【题型】解答题　【知识点】立体几何　【难度】easy
某广场内设置了一些石凳供大家休息，这些石凳是由正方体截去八个一样的四面体得到的，如图所示，若被截正方体的棱长是 60 cm.

(1) 求石凳的体积；

(2) 为了美观工人准备将石凳的表面进行粉刷，已知每平方米造价 50 元，请问粉刷一个石凳需要多少钱？（精确到 0.1 元）
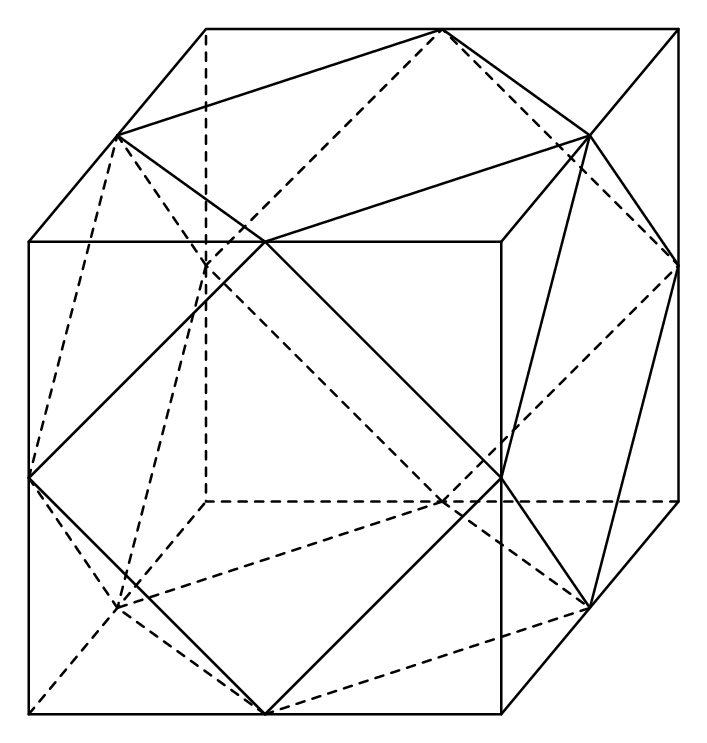
【解答】
【答案】 (1) $180000\text{ cm}^3$ \qquad (2) $85.2$ 元

【分析】 (1) 计算出正方体的体积减去 8 个小正三棱锥的体积，得到答案；
(2) 计算出石凳的表面积，从而求出粉刷一个石凳的钱数.

【详解】 (1) 正方体的体积为 $60^3 = 216000\text{ cm}^3$，

石凳的体积为正方体的体积减去 8 个正三棱锥的体积，其中一个小正三棱锥的三条侧棱边长为 30 cm，

故一个小正三棱锥的体积为 $\frac{1}{3} \times \frac{1}{2} \times 30^2 \times 30 = 4500\text{ cm}^3$，

故石凳的体积为 $216000 - 4500 \times 8 = 180000\text{ cm}^3$.

(2) 石凳的表面由 6 个正方形和 8 个正三角形组成，其中正方形和正三角形的边长均为 $30\sqrt{2}\text{ cm}$，

则石凳的表面积为 $6 \times (30\sqrt{2})^2 + \frac{1}{2} \times 30\sqrt{2} \times 30\sqrt{2} \sin 60^\circ \times 8 = (10800 + 3600\sqrt{3})\text{ cm}^2$，

则粉刷一个石凳需要 $\frac{10800 + 3600\sqrt{3}}{10000} \times 50 = 54 + 18\sqrt{3} \approx 85.2$ 元.